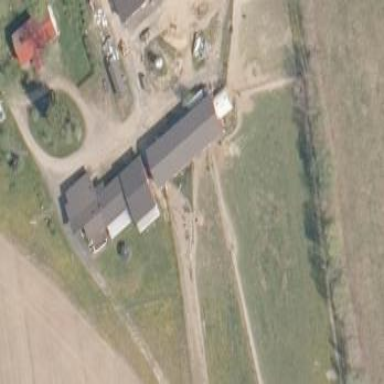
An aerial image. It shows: Farm auxiliary building.